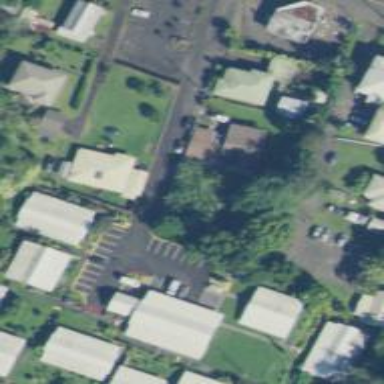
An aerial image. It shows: Living street.